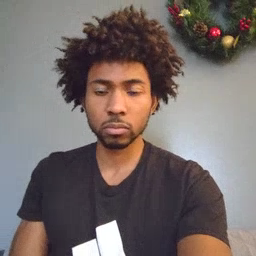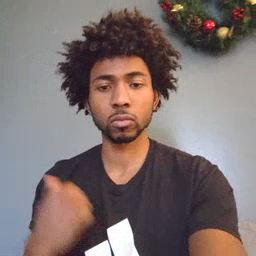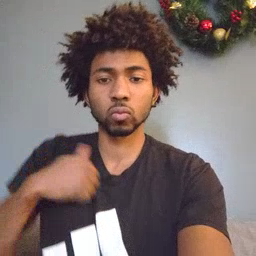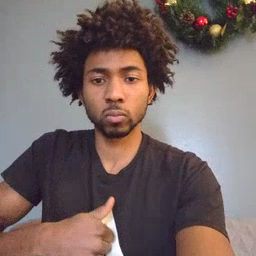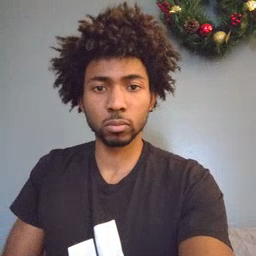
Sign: jacket